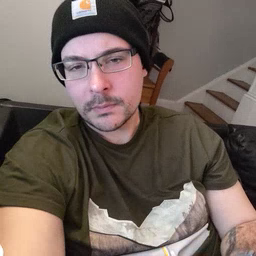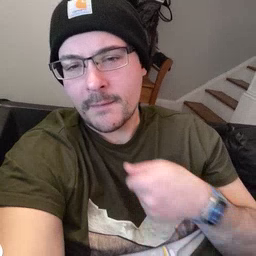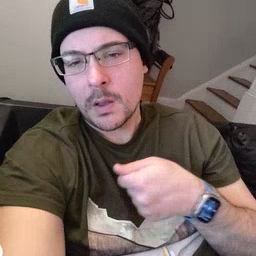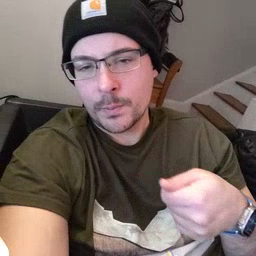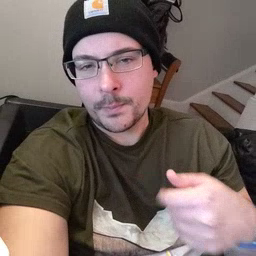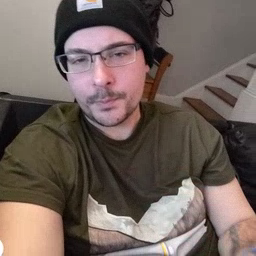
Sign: vacuum